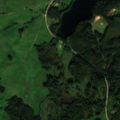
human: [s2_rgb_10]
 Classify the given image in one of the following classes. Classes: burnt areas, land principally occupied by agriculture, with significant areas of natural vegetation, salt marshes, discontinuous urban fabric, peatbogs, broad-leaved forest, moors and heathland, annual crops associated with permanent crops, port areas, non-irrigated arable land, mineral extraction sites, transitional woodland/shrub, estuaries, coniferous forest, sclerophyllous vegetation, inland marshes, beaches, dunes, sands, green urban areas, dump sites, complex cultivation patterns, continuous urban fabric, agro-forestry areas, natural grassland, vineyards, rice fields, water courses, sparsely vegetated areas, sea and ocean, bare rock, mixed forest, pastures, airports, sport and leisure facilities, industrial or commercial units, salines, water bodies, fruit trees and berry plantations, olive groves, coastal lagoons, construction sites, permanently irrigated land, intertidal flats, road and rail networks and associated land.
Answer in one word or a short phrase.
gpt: pastures, complex cultivation patterns, land principally occupied by agriculture, with significant areas of natural vegetation, broad-leaved forest, mixed forest, water bodies